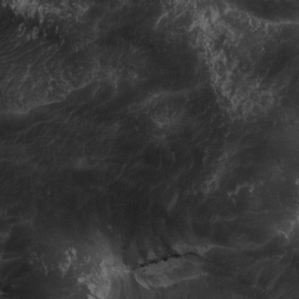
Label: non_frost